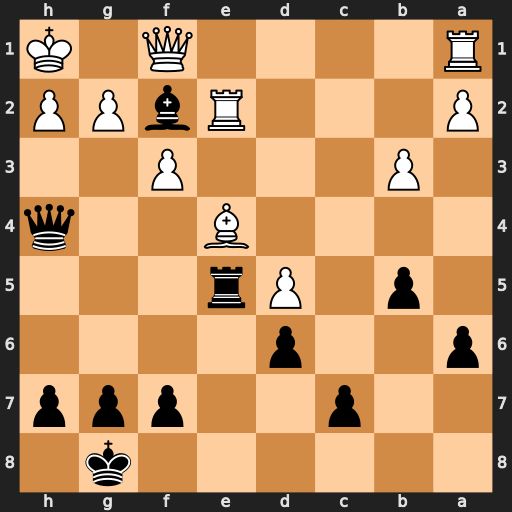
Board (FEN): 6k1/2p2ppp/p2p4/1p1Pr3/4B2q/1P3P2/P3RbPP/R4Q1K
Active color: b
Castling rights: -
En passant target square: -
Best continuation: Qxh2+ Kxh2 Rh5#